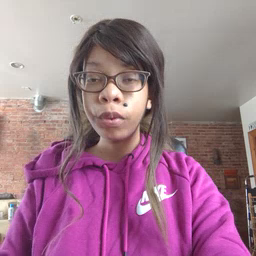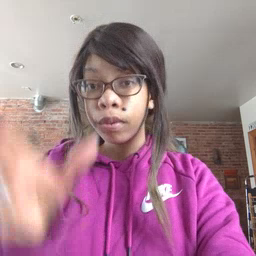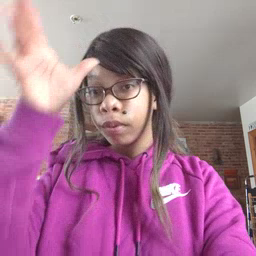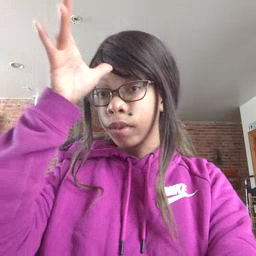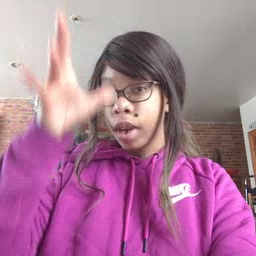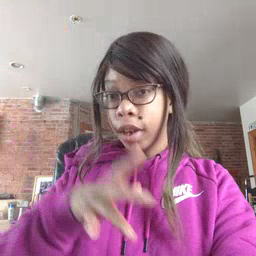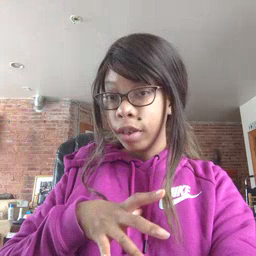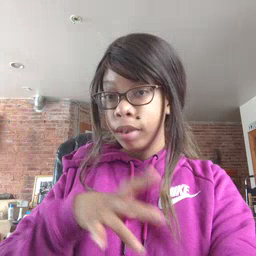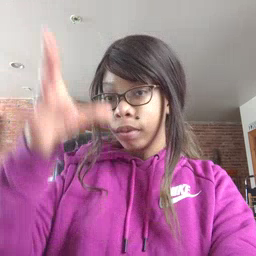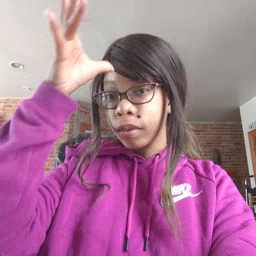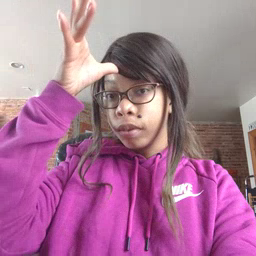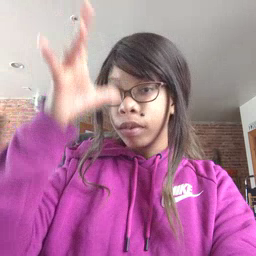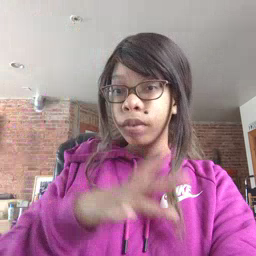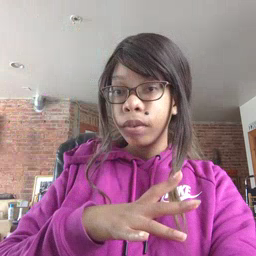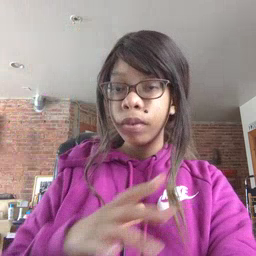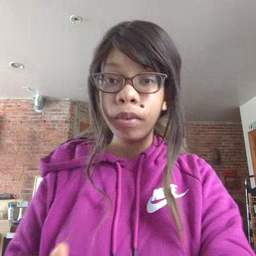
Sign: man